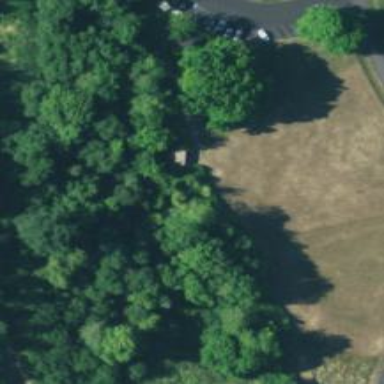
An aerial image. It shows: Bird hide located in leisure land.